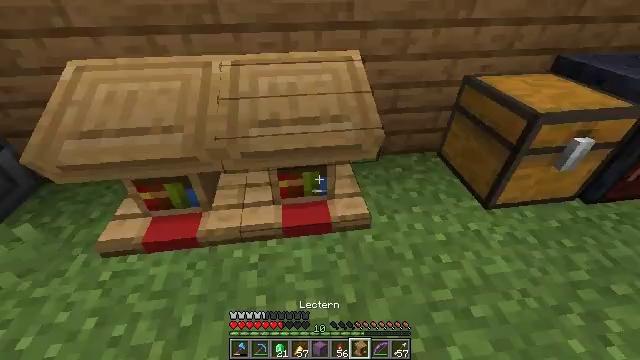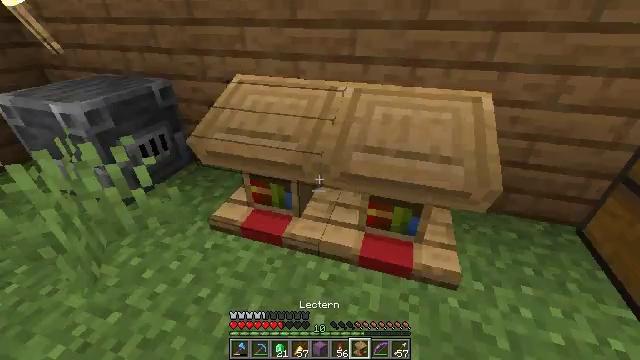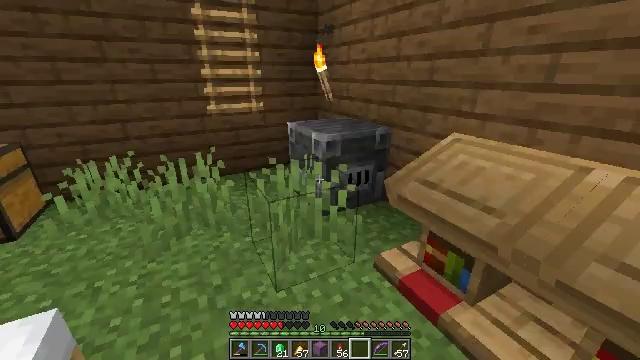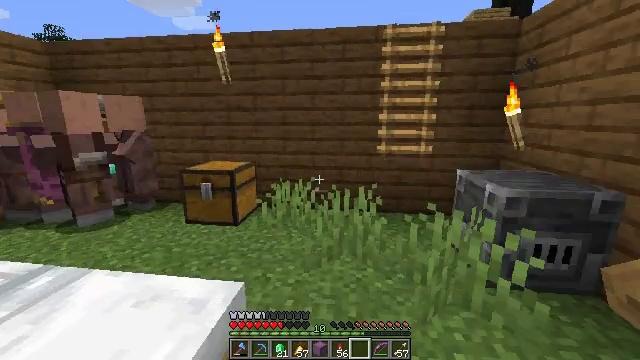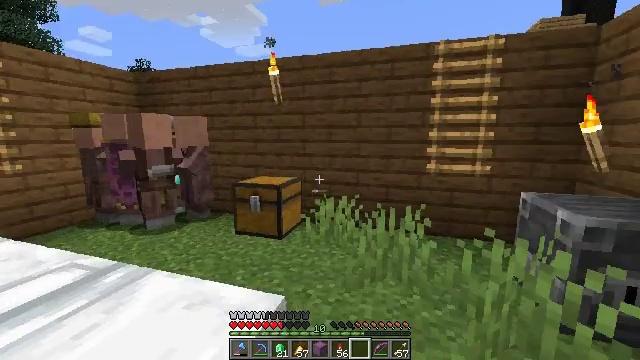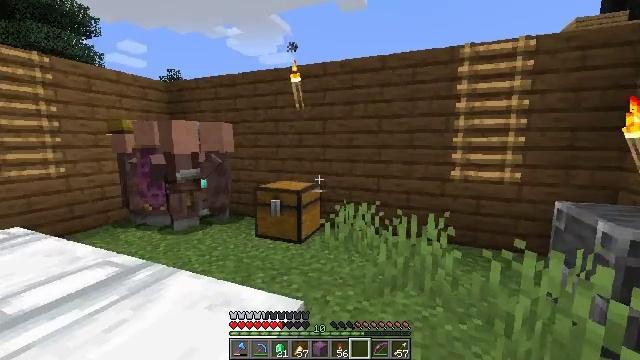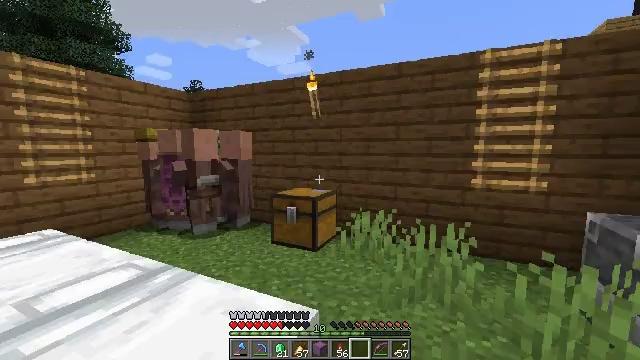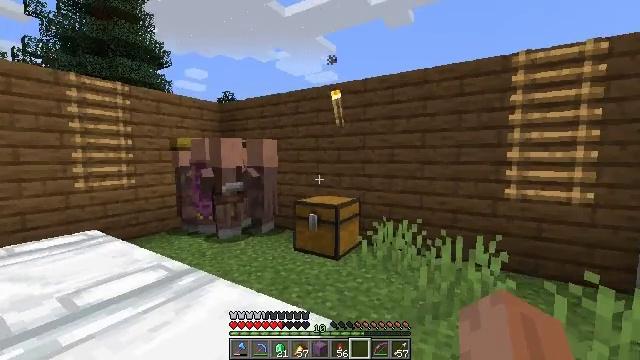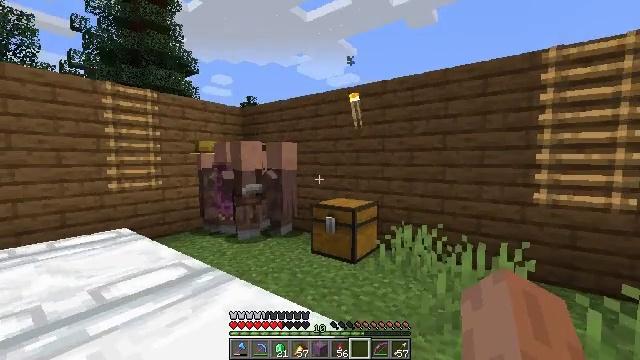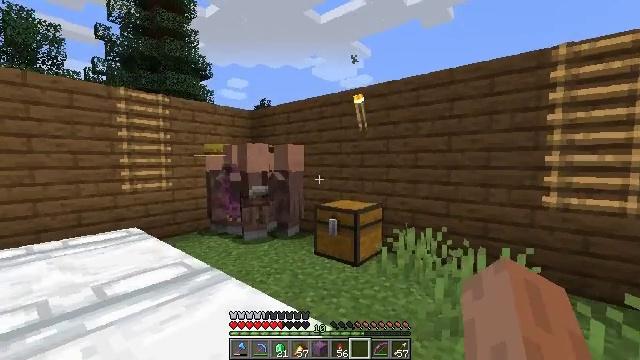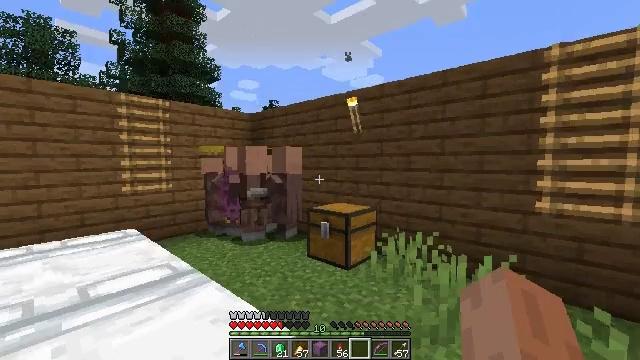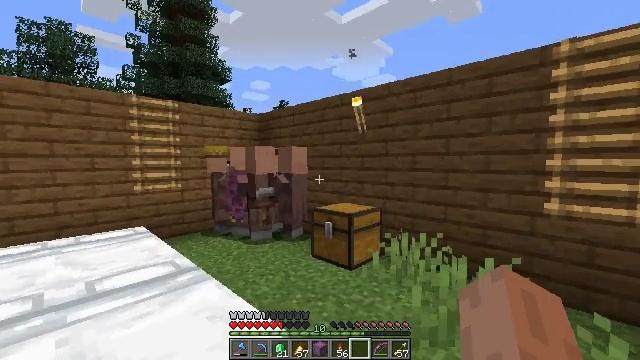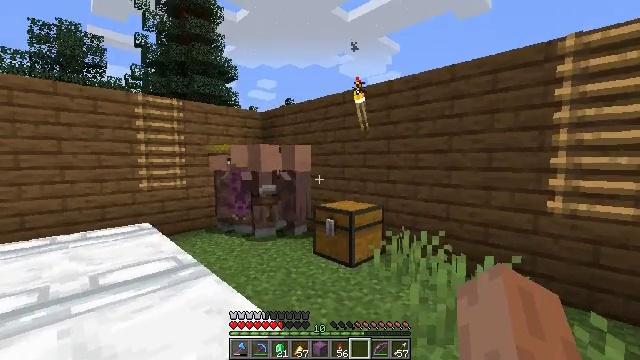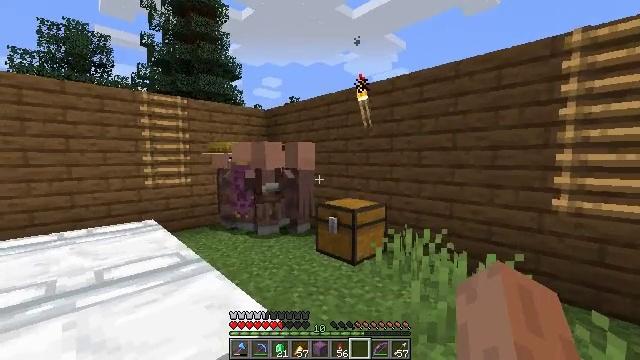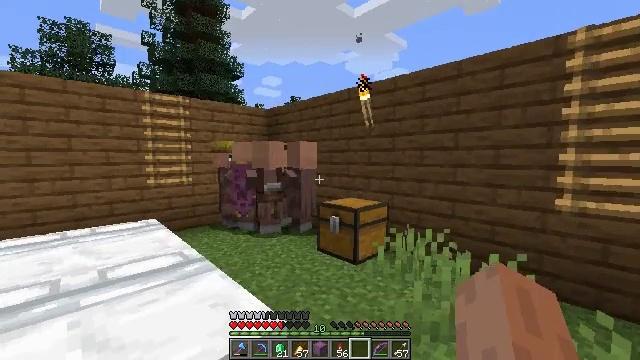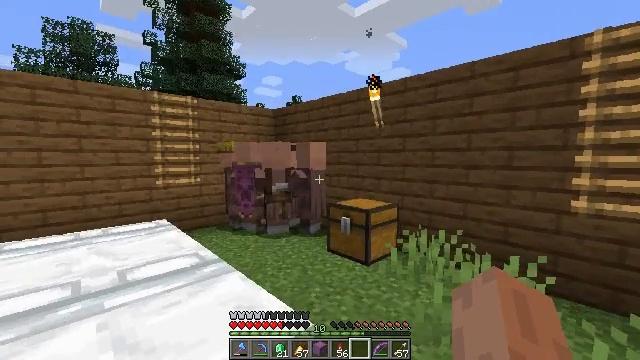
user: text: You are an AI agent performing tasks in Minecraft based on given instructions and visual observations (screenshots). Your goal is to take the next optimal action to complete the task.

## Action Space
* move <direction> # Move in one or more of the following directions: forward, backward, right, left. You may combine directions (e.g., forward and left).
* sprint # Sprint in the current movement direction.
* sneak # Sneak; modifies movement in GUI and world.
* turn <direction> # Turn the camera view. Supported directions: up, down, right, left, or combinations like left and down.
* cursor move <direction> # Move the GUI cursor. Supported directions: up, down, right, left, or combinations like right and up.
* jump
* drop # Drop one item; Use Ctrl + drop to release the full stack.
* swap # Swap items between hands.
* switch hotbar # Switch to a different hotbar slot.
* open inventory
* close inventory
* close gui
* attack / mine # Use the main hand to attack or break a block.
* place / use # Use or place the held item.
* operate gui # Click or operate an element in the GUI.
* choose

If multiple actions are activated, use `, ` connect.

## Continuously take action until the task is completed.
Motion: motion action
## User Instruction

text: Drop a bread.
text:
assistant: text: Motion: turn left and up
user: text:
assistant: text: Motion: turn left and up
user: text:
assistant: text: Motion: turn left and up
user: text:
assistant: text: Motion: turn left and up
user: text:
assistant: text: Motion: turn left and up
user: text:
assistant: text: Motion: turn left and up
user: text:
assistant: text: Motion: move right, turn left and up
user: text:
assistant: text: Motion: move right, turn left
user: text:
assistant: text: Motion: move right, turn left
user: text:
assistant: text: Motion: move right, turn left
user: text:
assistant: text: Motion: turn left
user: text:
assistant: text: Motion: turn left
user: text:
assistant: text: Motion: turn left
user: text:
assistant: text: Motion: move left
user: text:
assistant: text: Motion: move left
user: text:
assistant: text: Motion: move left
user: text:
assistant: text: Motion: move left
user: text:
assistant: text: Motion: move left
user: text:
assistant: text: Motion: move left
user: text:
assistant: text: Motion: move left
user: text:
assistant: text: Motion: move left
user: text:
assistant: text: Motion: move left, turn left and down
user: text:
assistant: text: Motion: move left, turn left and down
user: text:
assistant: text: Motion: move left, turn down
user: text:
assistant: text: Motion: no_op
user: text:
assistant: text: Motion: turn down
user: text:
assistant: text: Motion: turn right and down
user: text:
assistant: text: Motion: turn right and down
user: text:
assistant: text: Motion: turn right and down
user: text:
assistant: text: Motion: turn right and down